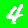
Digit: 4